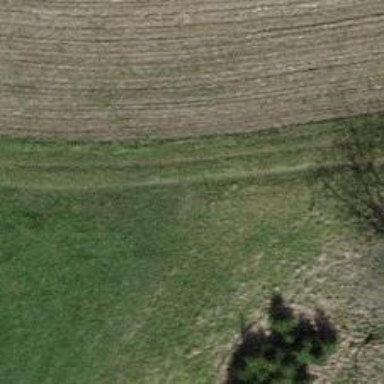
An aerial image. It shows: Grass track with grade 5 tracktype.